Interaction volume radius: 5 \u00c5
Interaction volume height: 15 \u00c5
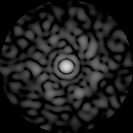
Disorder parameter: 0.811